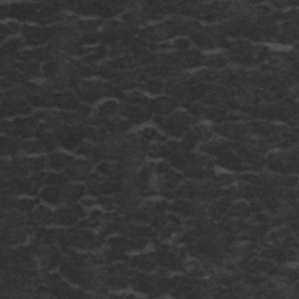
Label: frost